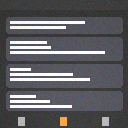
Screen state: on